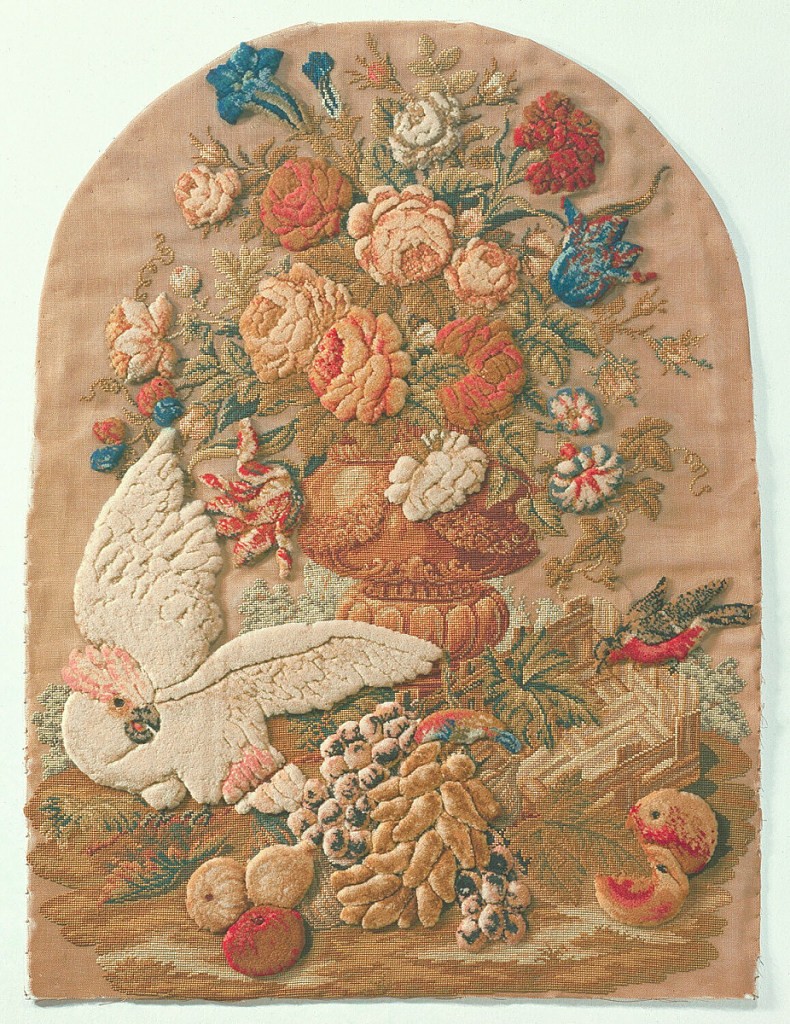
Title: Fire screen
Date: ca. 1860
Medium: Embroidered in wool on a linen foundation Medium: wool embroidery, linen foundation Technique: embroidered in cross and pile loop stitches; plain weave canvas
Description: Panel from a firescreen with embroidery in raised Berlin-work.  A large urn with flowers and fruits worked in many colors, with a small red-breasted bird to the right and a large white cockatoo on the left.